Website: crate-barrel
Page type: review-order
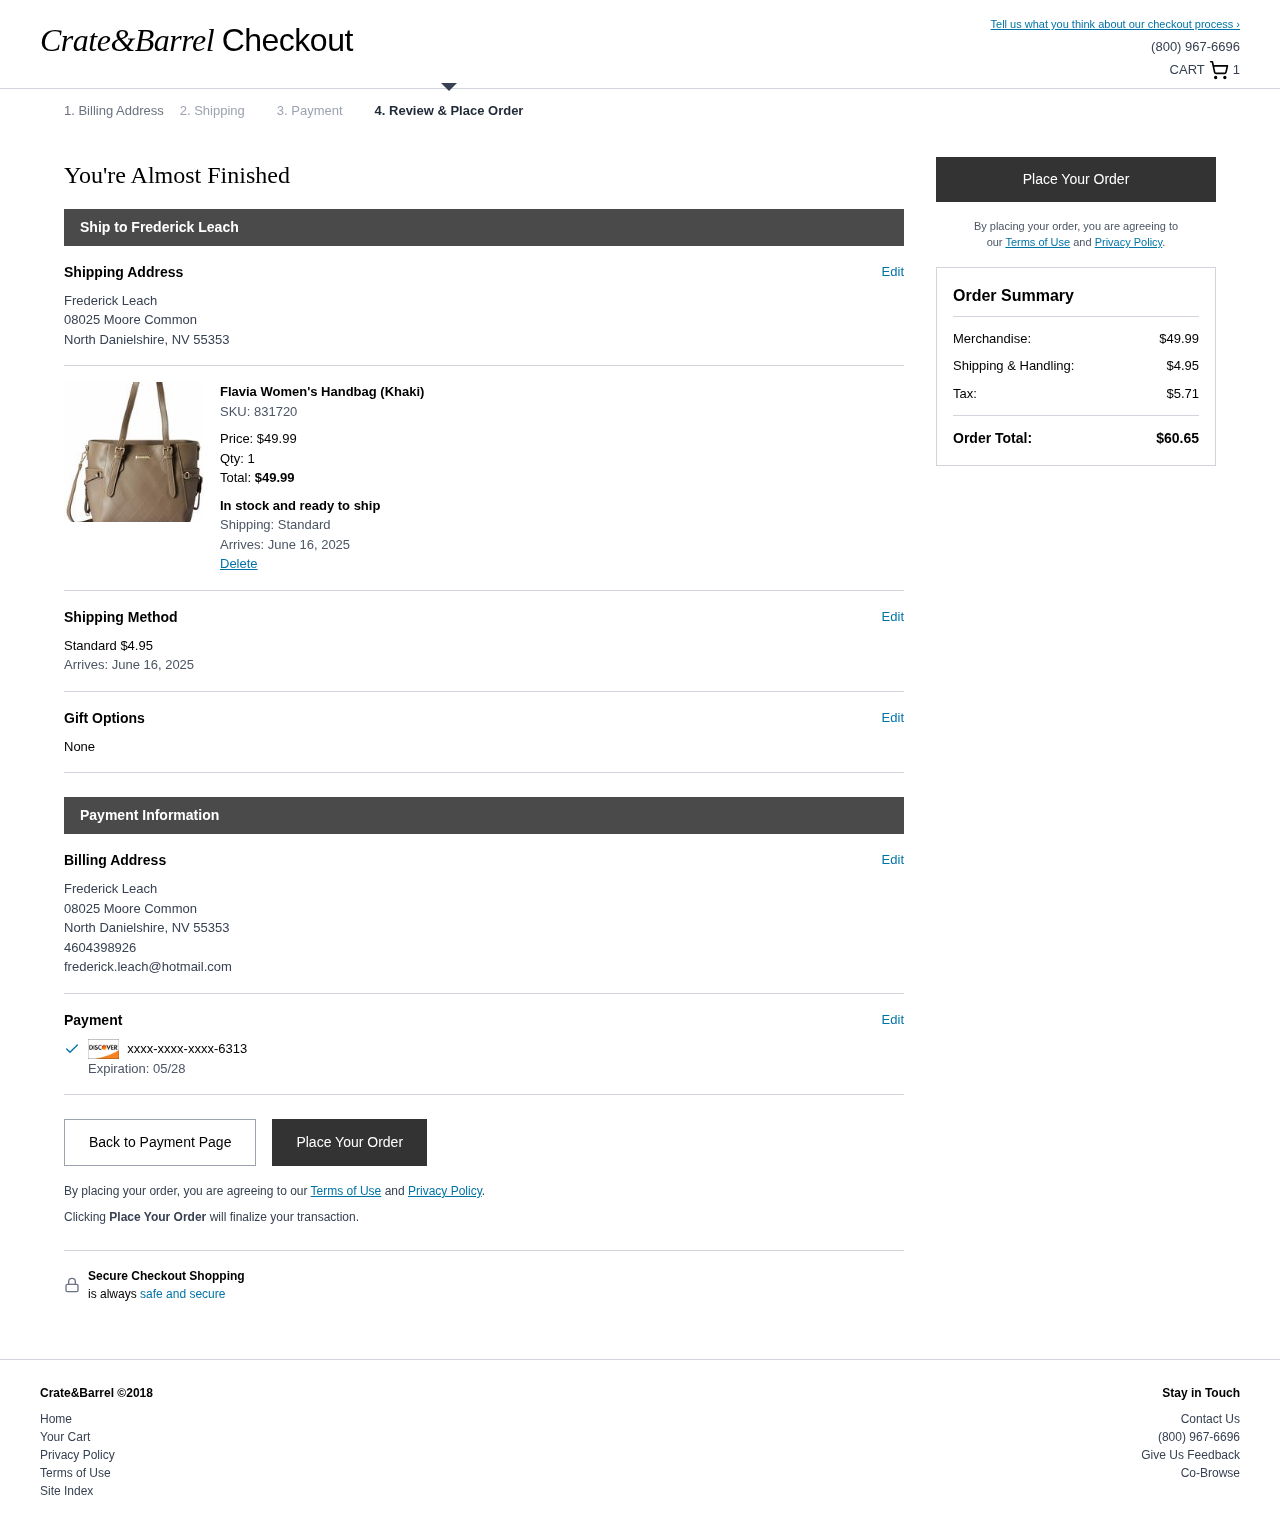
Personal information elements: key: PII_CARD_EXPIRY
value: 05/28
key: PII_CARD_LAST4
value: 6313
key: PII_EMAIL
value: frederick.leach@hotmail.com
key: PII_FULLNAME
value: Frederick Leach
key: PII_PHONE
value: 4604398926
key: PII_STREET
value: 08025 Moore Common
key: PII_FULLNAME2
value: Frederick Leach
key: PII_CITY2
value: North Danielshire
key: PII_STATE_ABBR2
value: NV
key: PII_POSTCODE
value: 55353
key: PII_POSTCODE_FULL
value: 55353
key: PII_POSTCODE_NUMERIC
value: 55353
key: PII_FULLNAME3
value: Frederick Leach
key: PII_GIFT_LASTNAME
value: Moore
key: PII_CITY3
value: North Danielshire
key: PII_STATE_ABBR3
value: NV
Product elements: key: PRODUCT1_NAME
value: Flavia Women's Handbag (Khaki)
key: PRODUCT1_PRICE
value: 49.99
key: PRODUCT1_QUANTITY
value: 1
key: PRODUCT1_SKU
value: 831720
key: PRODUCT1_TOTAL
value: $49.99
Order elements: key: ORDER_NUM_ITEMS
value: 1
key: ORDER_DELIVERY_DATE
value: June 16, 2025
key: ORDER_SHIPPING_COST
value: $4.95
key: ORDER_DELIVERY_DATE2
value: June 16, 2025
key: ORDER_SUBTOTAL
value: $49.99
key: ORDER_SHIPPING_COST2
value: $4.95
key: ORDER_TAX
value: $5.71
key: ORDER_TOTAL
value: $60.65